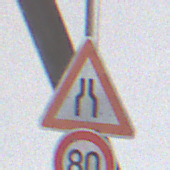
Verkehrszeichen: VerengteFahrbahn
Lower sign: Geschwindigkeit80
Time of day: MorningAfternoon
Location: Roofed (Urban)
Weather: PartlyCloudy
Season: NotSpecified
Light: Natural